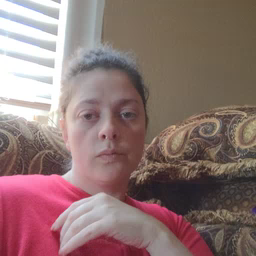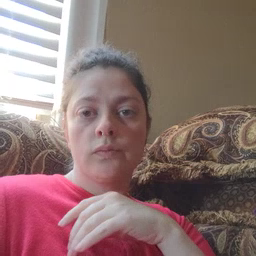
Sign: hello